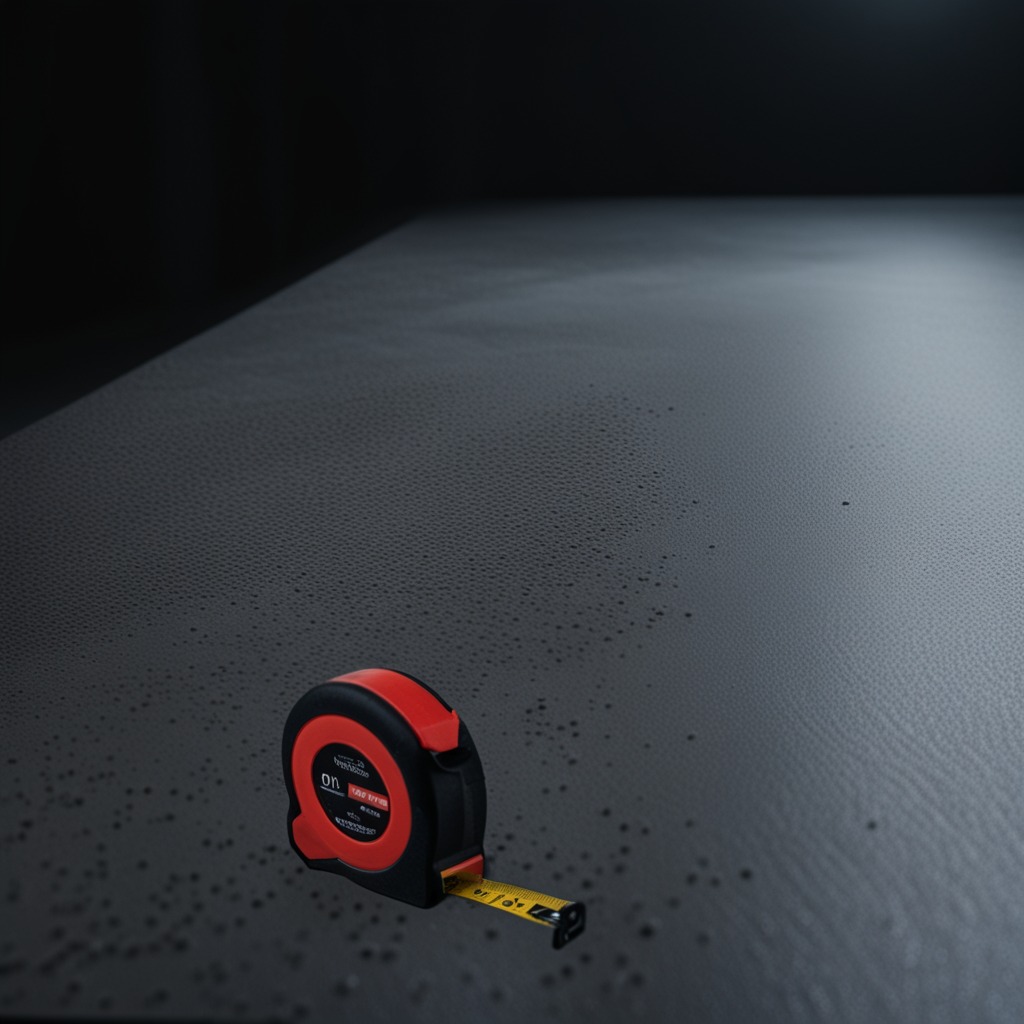
A measuring tape lies on a clean granite table inside a workshop at night dim ambient light soft shadows worn but